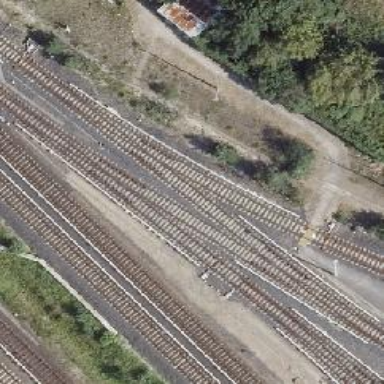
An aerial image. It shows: Yard used for service. The electrified light rail railway is visible.